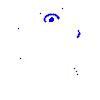
Particle: electron